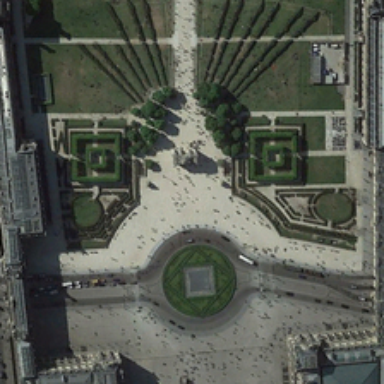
Many people and some green trees are in a square between two long buildings .